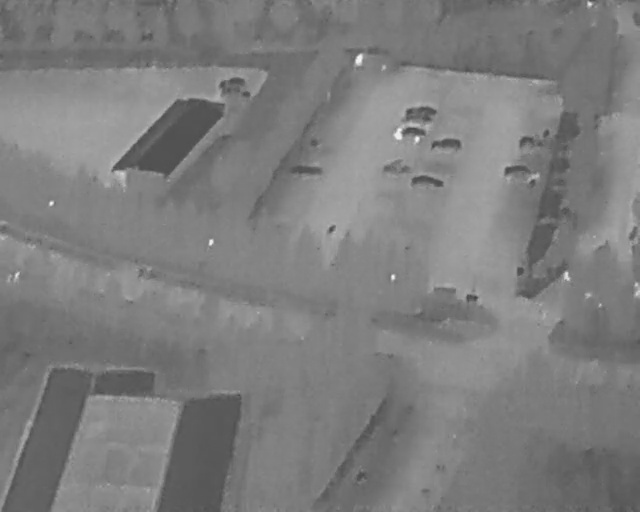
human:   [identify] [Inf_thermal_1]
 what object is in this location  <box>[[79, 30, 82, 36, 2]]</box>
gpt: <ref>1 small car at the right</ref>

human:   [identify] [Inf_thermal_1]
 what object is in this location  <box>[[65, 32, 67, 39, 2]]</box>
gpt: <ref>1 small car at the center</ref>